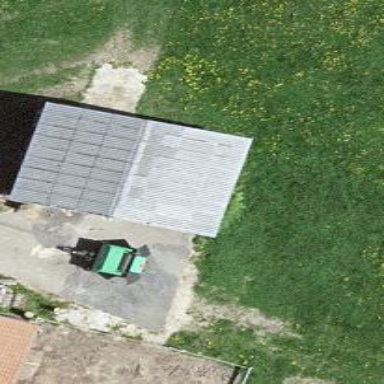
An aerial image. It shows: Garage.